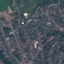
Label: Residential